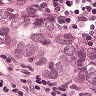
Metastatic tissue present: yes